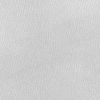
Atmospheric dust classification: dusty